Question: I have a working ticker, but I want the text to fade out to the left and right just like on the twitter wellcome page. any ideas how to realise that?

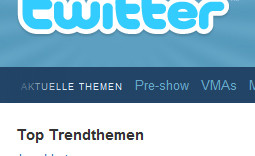
Answer: Twitter uses transparent (png) images with dark-to-transparent gradients to fade this text out. You can simply place them on top of your text.